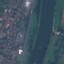
Land use / land cover: River